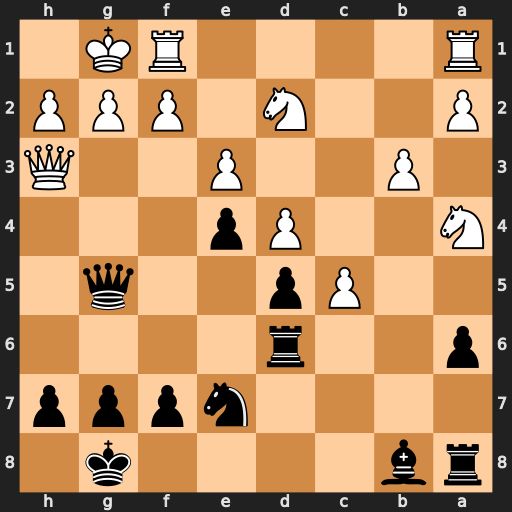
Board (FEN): rb4k1/4nppp/p2r4/2Pp2q1/N2Pp3/1P2P2Q/P2N1PPP/R4RK1
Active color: b
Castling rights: -
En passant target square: -
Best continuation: Rh6 f4 exf3